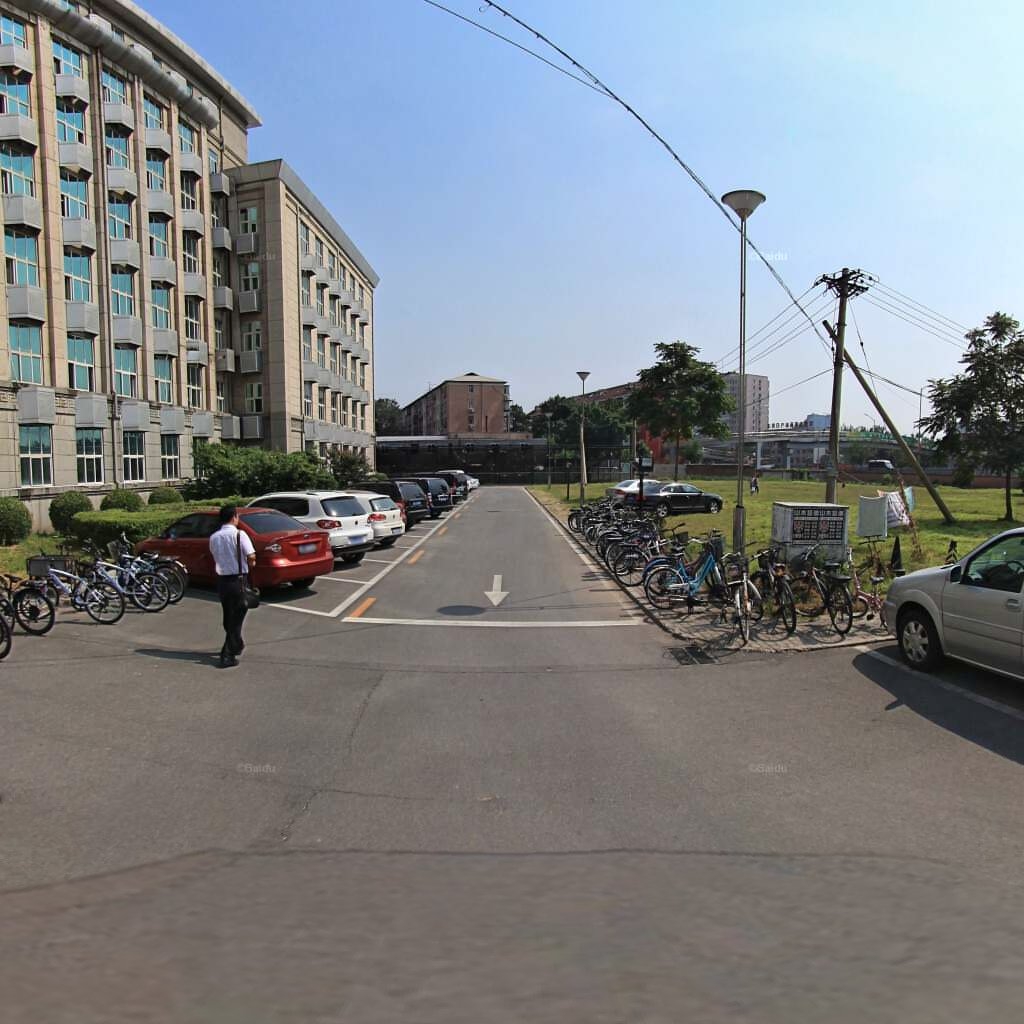
Region: Haidian
Road damage annotations: longitudinal crack, transverse crack, transverse crack